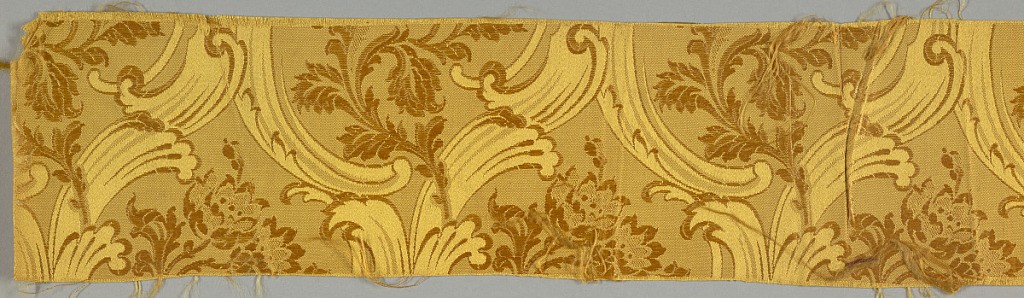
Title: Samples
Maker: Orinoka Mills, Philadelphia, Pennsylvania, USA
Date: ca. 1910
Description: a. gold color on gold color
b. pink ground with green and 2 other shades of pink